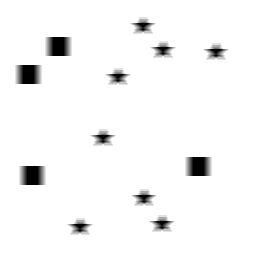
Squares: 4
Triangles: 0
Stars: 8
Total shapes: 12